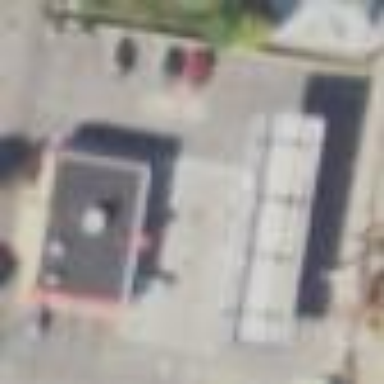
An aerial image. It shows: Fuel station.